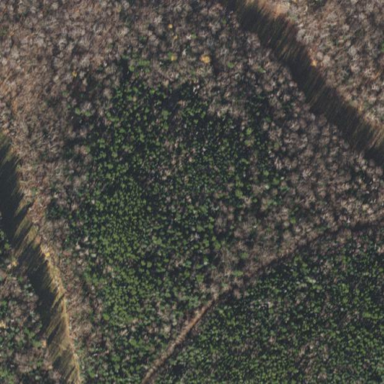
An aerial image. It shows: Forest area with mix of leaf types and cycles.